Question: I am using js based app with the support of ejecta kitchen. My problem is an image which i have set on the MainWindow that displays wrong orientation or in other words it displays fixed orientation. My application require everything to be displays in landscape mode but XIB file display things upside down whenever i change the orientation of my IPAD.
I have searched alot on internet but i could not find any possible solution yet.This is the only file which has this problem , other than this my index.html file works fine which is built on construct2.
Here is the image which displays the hierarchy of my window and image

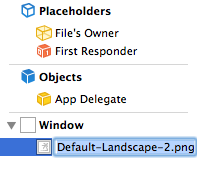
Answer: As per your issue, you can write your code as below in 'AppDelegate' method.
'''
- (void) application:(UIApplication *)application willChangeStatusBarOrientation:(UIInterfaceOrientation)newStatusBarOrientation
duration:(NSTimeInterval)duration
{
if (newStatusBarOrientation == UIInterfaceOrientationPortrait)
yourImage.transform = CGAffineTransformIdentity;
else if (newStatusBarOrientation == UIInterfaceOrientationPortraitUpsideDown)
yourImage.transform = CGAffineTransformMakeRotation(-M_PI);
else if (UIInterfaceOrientationIsLandscape(newStatusBarOrientation))
{
float rotate = ((newStatusBarOrientation == UIInterfaceOrientationLandscapeLeft) ? -1:1) * (M_PI / 2.0);
yourImage.transform = CGAffineTransformMakeRotation(rotate);
yourImage.transform = CGAffineTransformTranslate(yourImage.transform, 0, -yourImage.frame.origin.y);
}
}
'''
as per the above code, you can rotate your Background image.